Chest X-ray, PA view. Patient: 33 years old, sex F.
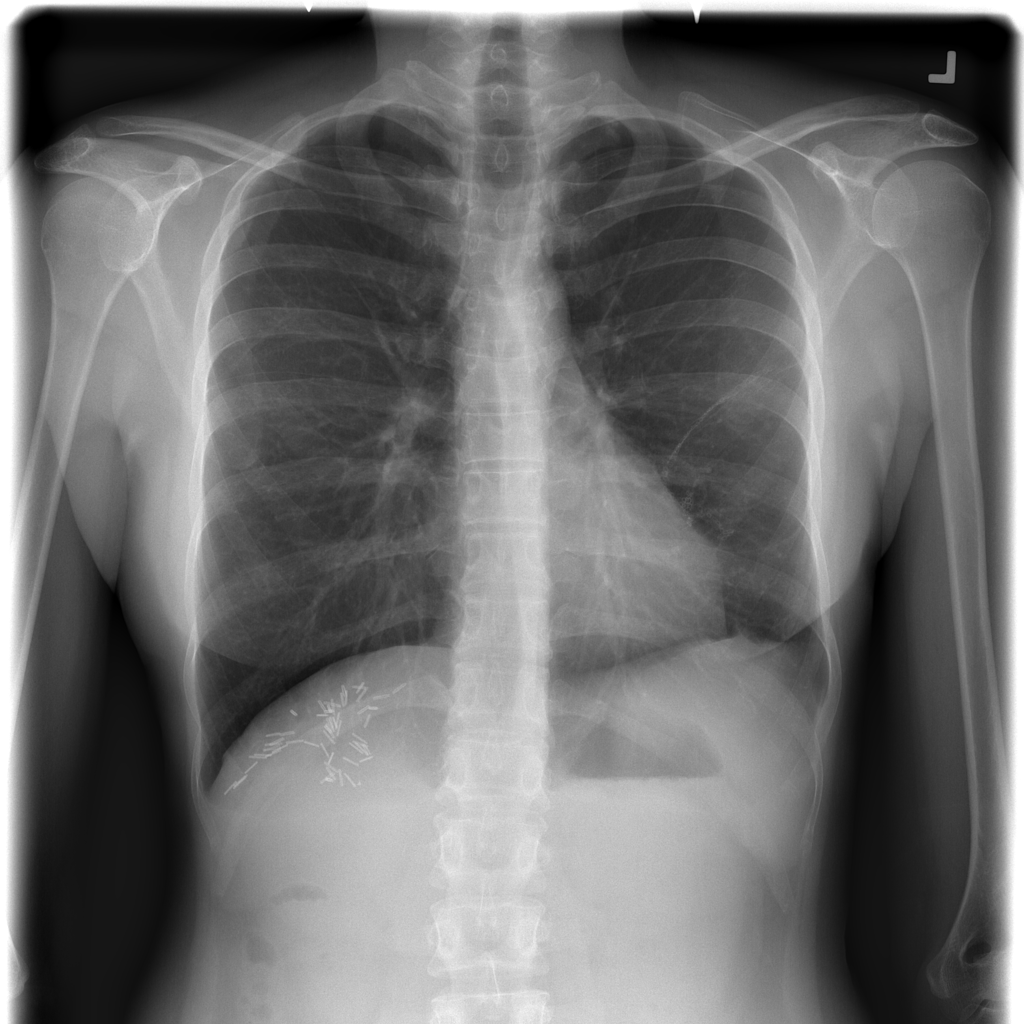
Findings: No Finding